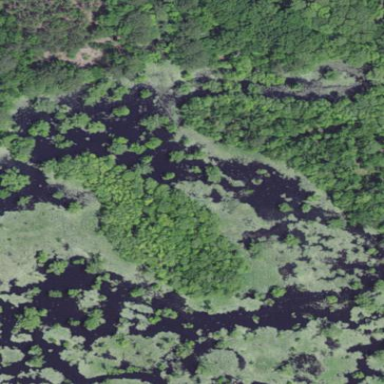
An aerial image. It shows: Swamp in wetland area.